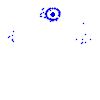
Particle: kaon